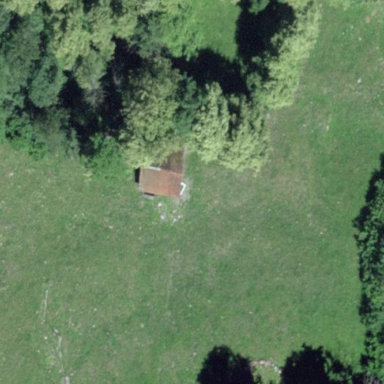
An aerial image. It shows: Beautiful meadow.